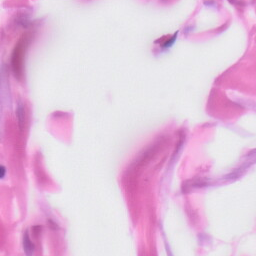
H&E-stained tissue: Skin